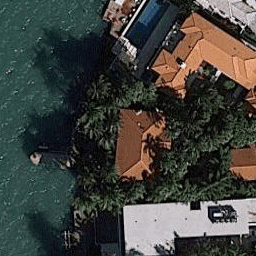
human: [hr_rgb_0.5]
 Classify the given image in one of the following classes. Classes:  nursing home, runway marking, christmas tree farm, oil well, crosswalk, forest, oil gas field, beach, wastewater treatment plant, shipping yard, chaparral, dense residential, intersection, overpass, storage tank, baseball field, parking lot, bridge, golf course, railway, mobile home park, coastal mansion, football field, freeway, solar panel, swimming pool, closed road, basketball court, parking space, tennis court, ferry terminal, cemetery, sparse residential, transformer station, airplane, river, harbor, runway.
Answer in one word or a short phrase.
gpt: coastal mansion